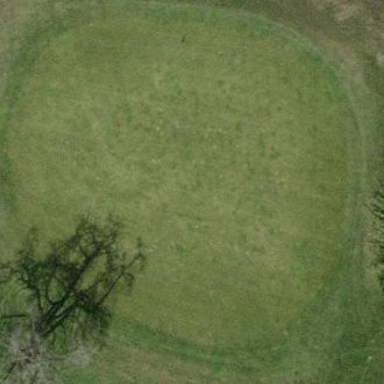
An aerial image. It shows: Green golf area with grass land use.